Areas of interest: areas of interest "Medical College of Nanchang University"
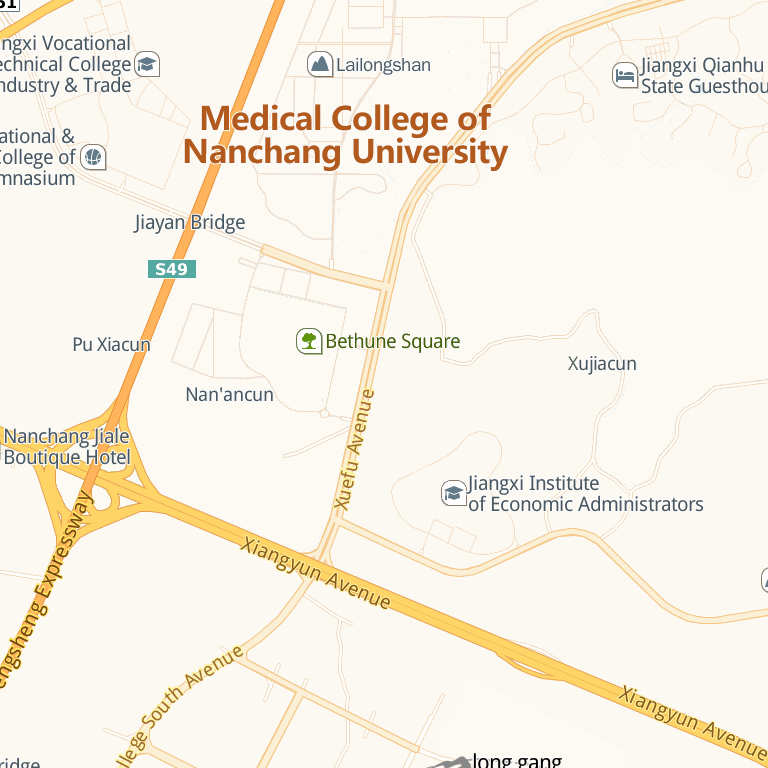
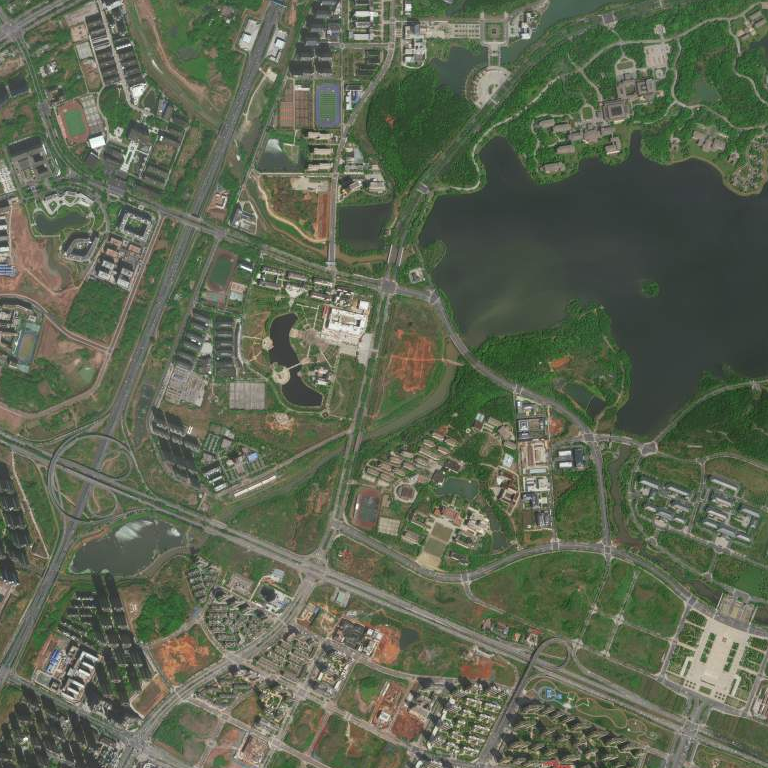